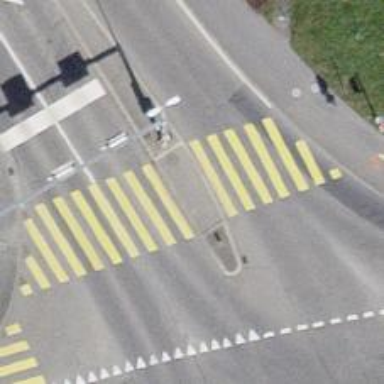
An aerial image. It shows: Footway located on traffic island.